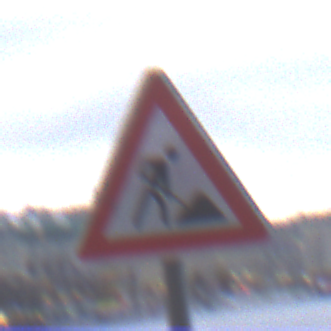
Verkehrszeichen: Arbeitsstelle
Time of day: MorningAfternoon
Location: Outdoor (Urban)
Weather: Overcast
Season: NotSpecified
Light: Natural